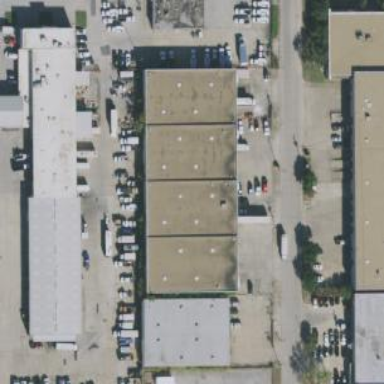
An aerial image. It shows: Commercial building.